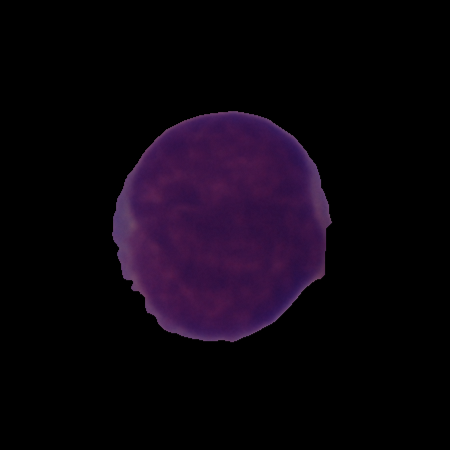
Label: cancer